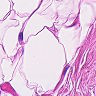
Metastatic tissue present: no